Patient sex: F
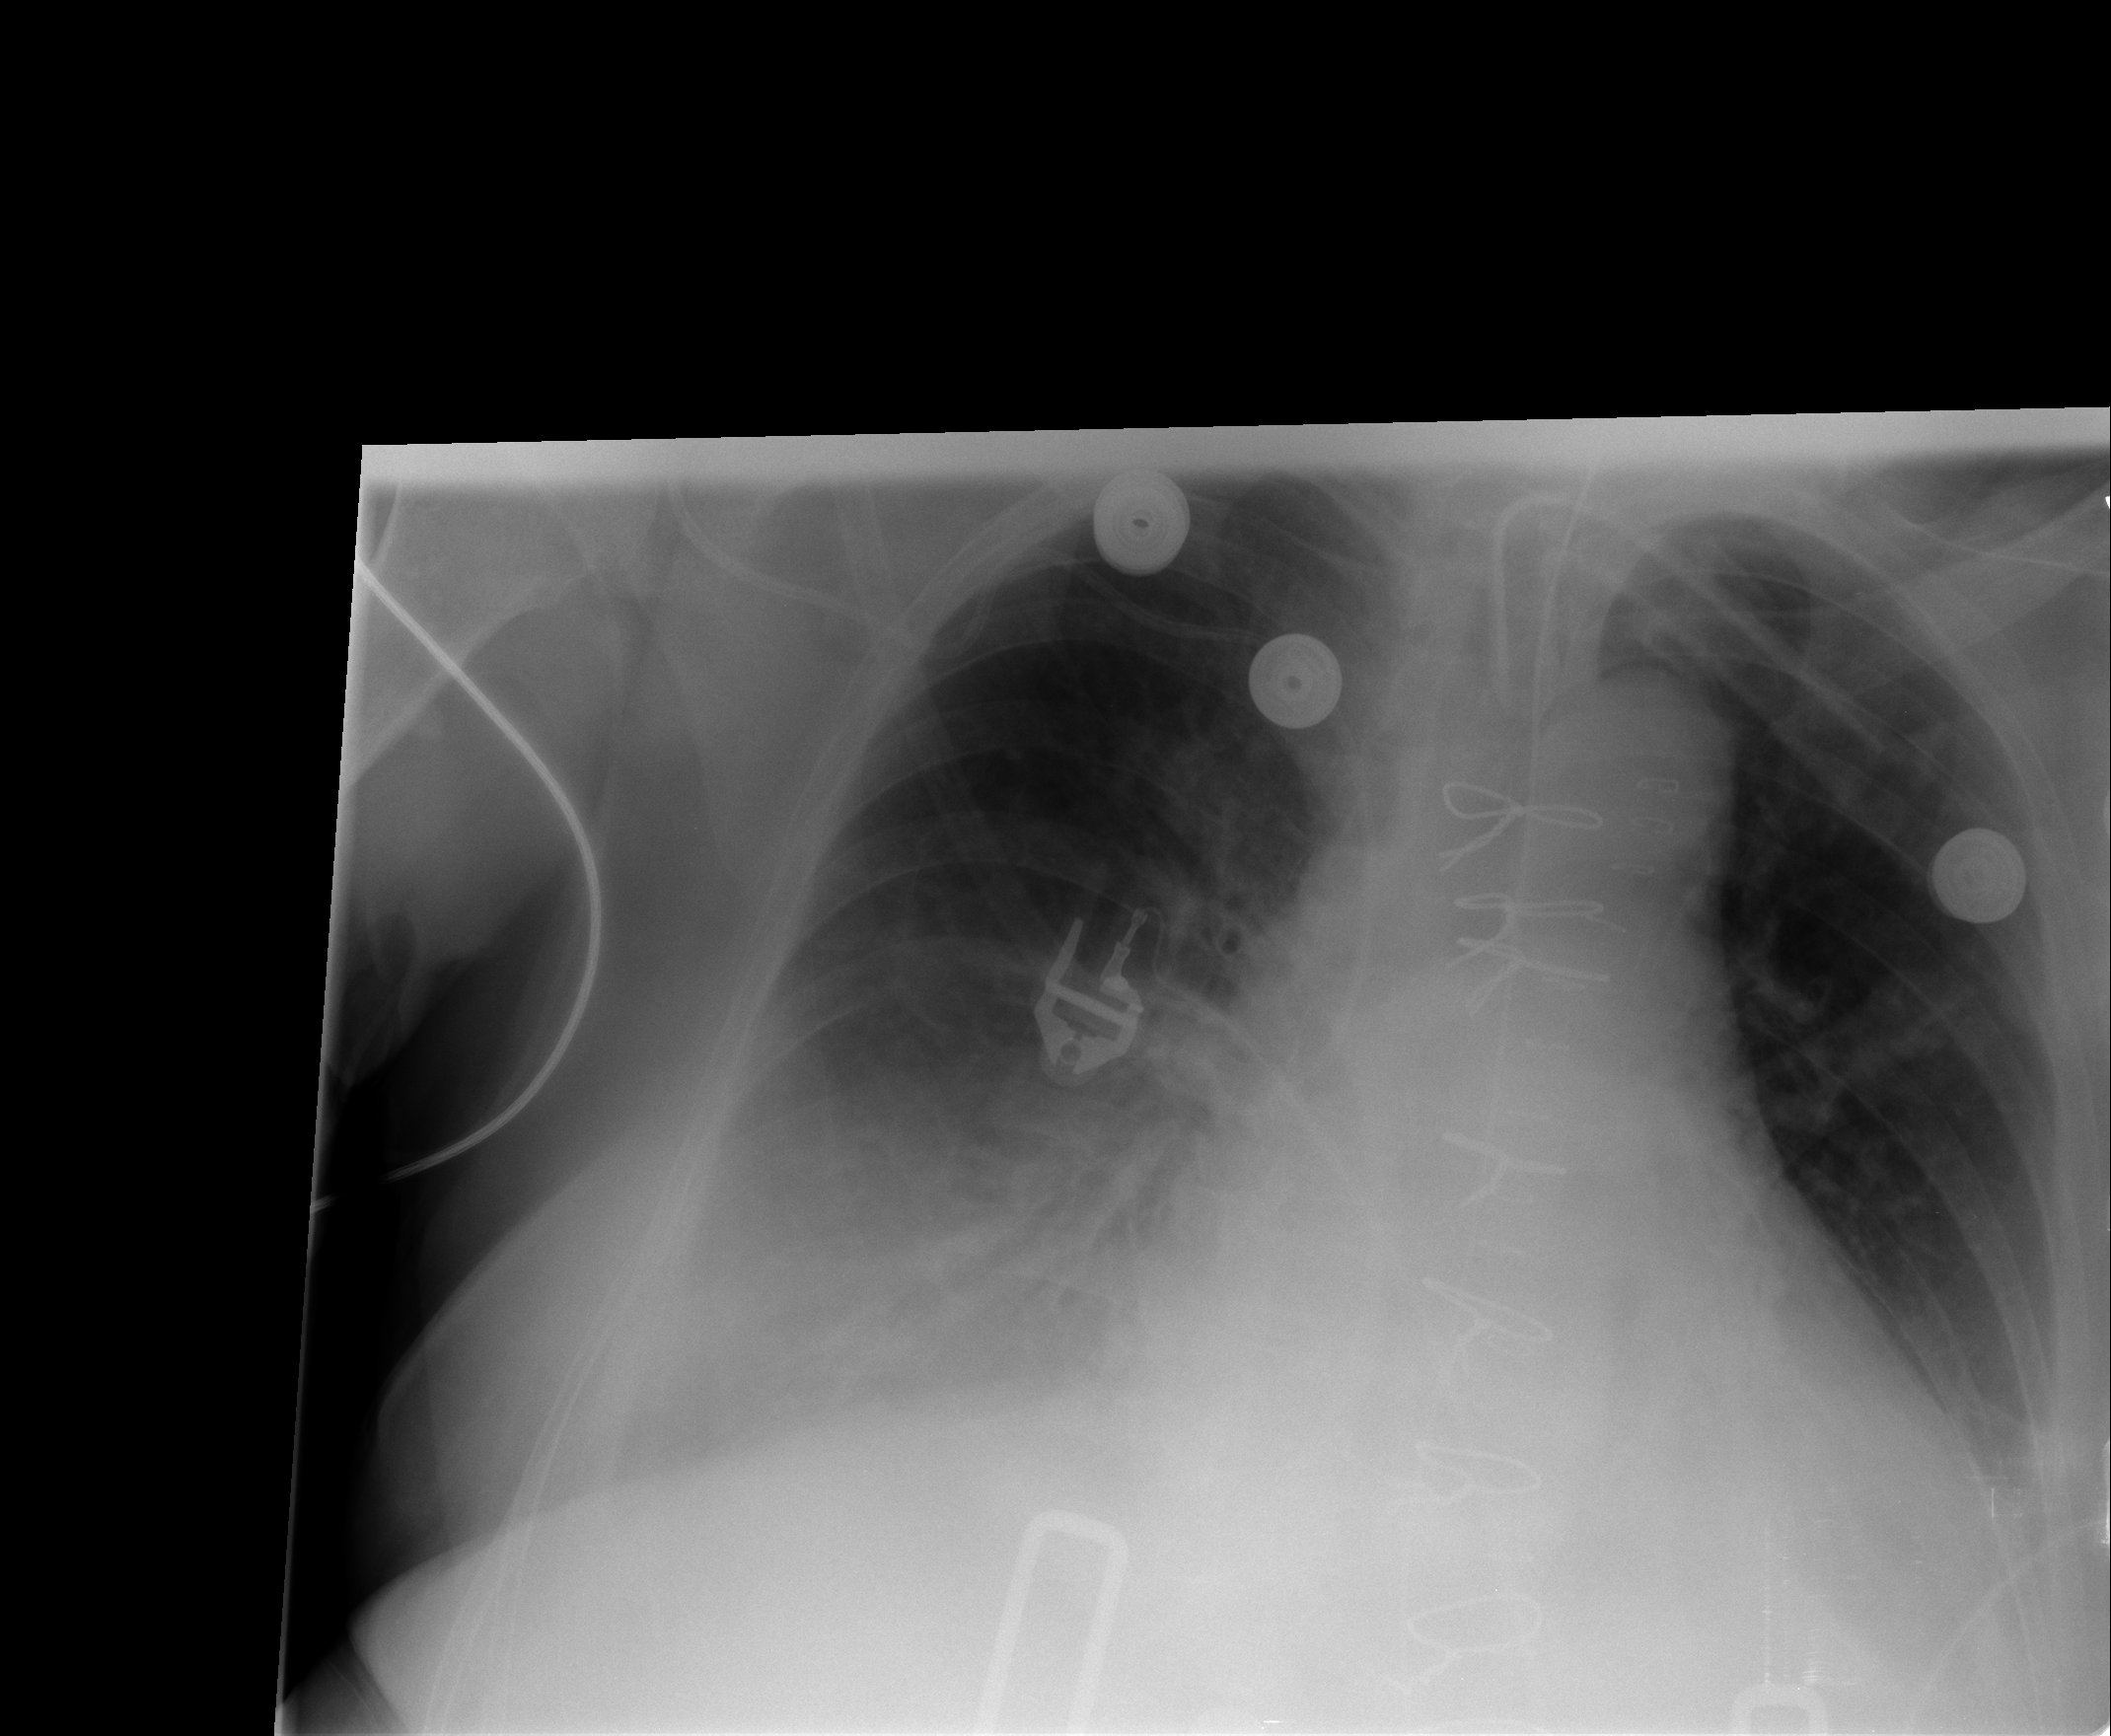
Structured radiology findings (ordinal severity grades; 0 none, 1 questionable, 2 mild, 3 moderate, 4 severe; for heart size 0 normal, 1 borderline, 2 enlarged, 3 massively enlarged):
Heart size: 2
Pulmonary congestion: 0
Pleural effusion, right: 2
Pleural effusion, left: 1
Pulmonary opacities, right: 0
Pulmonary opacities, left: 0
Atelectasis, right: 0
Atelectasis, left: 0